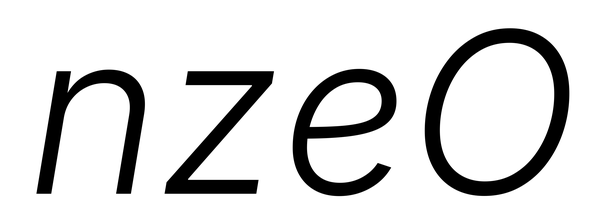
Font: Inter-Italic_Light_Italic